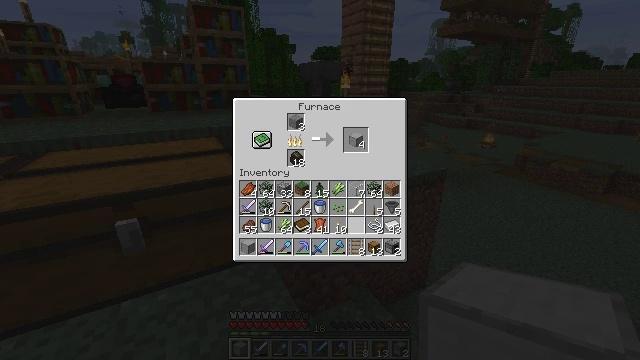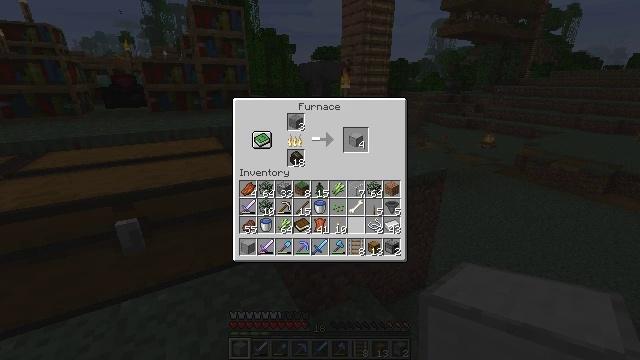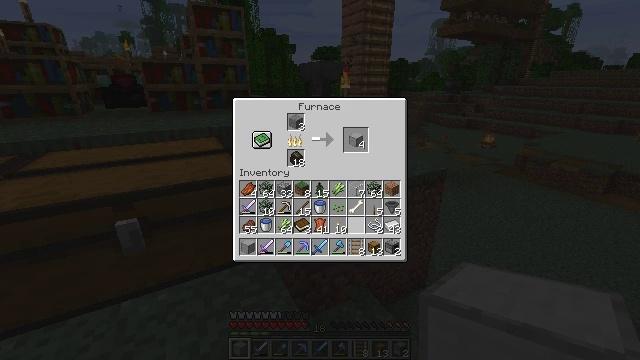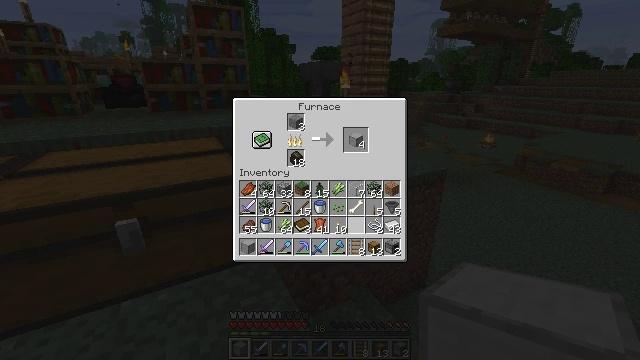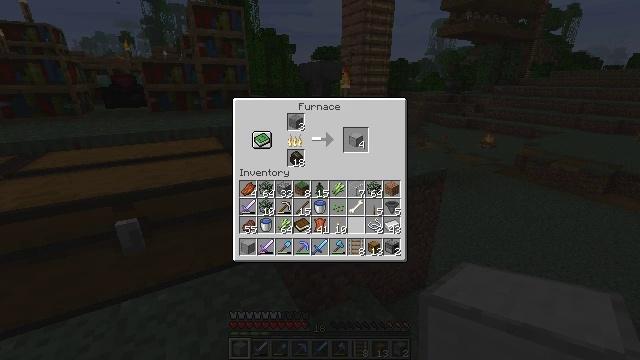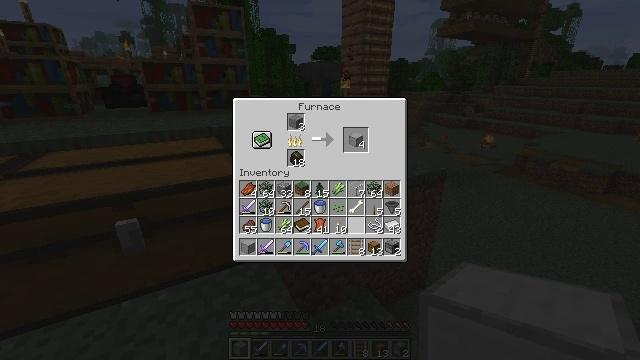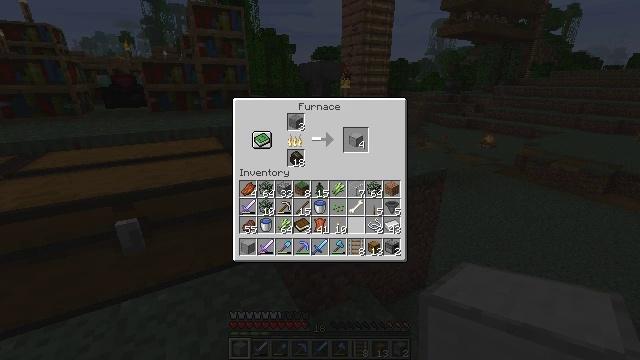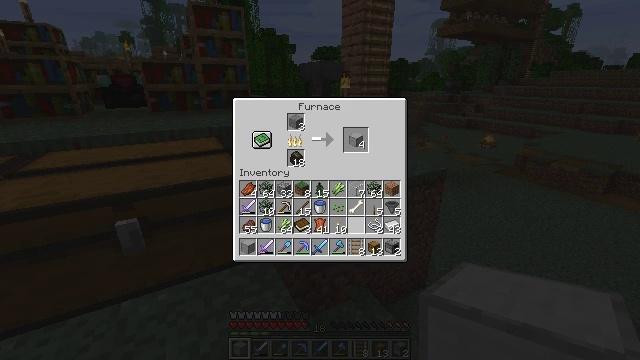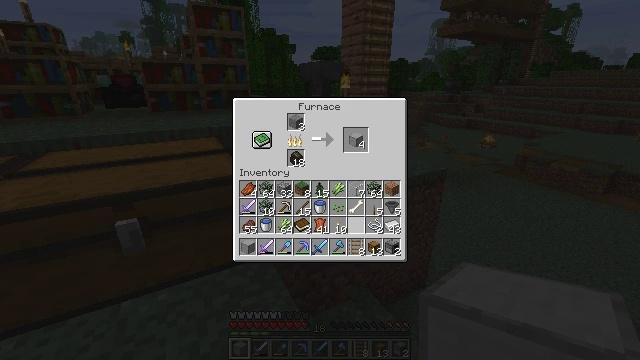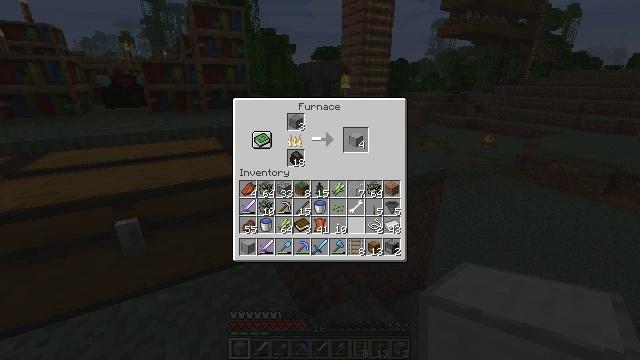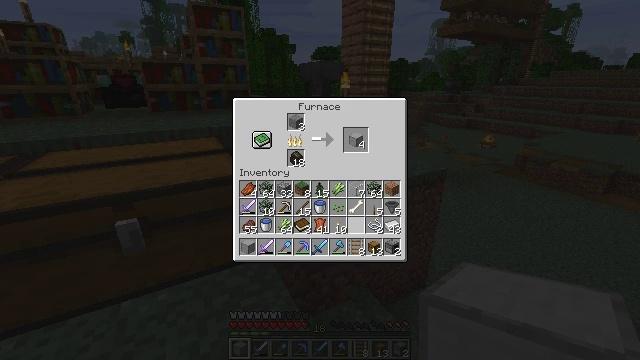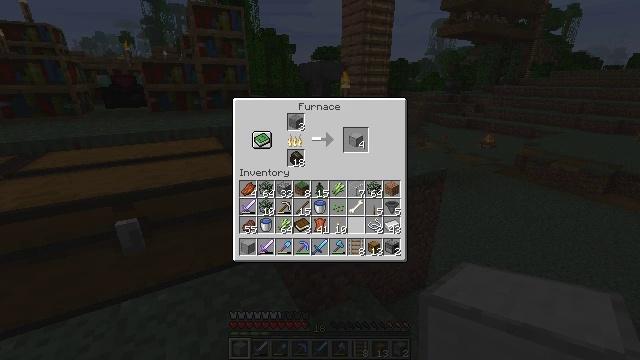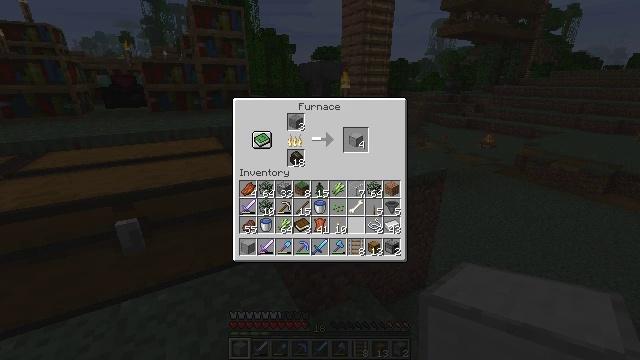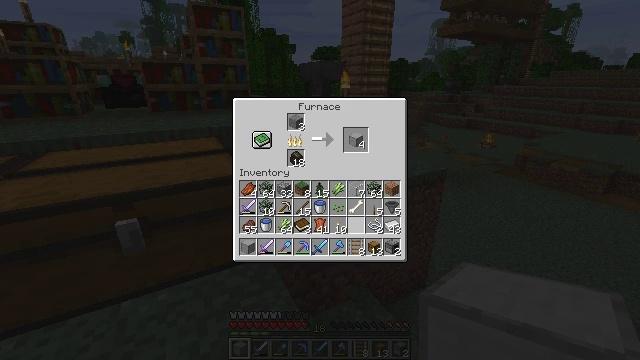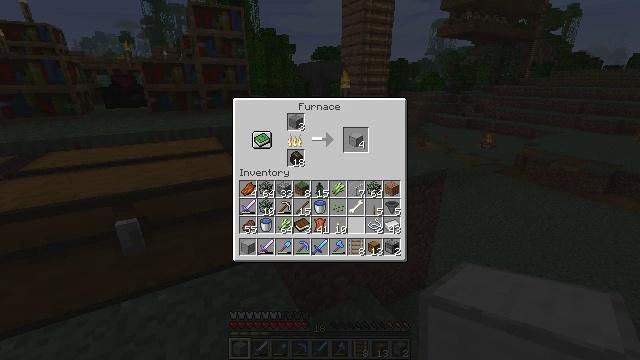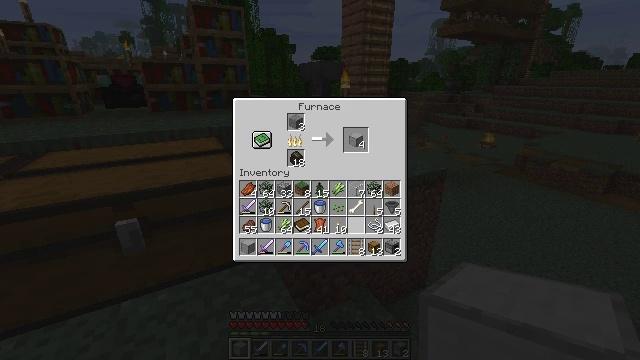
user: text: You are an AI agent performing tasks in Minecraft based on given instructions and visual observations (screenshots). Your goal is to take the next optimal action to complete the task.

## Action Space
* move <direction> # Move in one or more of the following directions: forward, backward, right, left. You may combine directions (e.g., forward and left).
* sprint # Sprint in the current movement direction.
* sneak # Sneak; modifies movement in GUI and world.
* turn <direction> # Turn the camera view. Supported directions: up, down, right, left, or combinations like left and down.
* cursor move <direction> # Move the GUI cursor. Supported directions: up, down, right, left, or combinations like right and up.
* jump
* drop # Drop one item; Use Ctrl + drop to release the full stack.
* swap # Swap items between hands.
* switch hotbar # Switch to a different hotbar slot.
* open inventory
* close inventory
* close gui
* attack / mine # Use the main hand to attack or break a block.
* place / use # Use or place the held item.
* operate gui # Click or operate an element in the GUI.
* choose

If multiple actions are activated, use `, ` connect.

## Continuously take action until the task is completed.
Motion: motion action
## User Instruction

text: Craft a smooth stone.
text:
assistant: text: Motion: no_op
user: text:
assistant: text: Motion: no_op
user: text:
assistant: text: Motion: no_op
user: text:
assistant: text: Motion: no_op
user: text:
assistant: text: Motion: no_op
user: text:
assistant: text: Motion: no_op
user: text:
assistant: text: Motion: no_op
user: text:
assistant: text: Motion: no_op
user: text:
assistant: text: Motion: no_op
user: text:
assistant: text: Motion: no_op
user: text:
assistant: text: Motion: no_op
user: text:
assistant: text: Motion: no_op
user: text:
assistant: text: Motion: no_op
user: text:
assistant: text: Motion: no_op
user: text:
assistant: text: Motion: no_op
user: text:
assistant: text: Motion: no_op
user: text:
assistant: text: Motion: no_op
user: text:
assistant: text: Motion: no_op
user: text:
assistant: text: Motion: no_op
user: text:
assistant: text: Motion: no_op
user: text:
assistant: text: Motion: no_op
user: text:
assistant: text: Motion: no_op
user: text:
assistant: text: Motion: no_op
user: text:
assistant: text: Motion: no_op
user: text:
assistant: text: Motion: no_op
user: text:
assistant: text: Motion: no_op
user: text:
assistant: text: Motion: no_op
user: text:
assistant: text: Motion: no_op
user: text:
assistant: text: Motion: no_op
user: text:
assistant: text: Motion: no_op